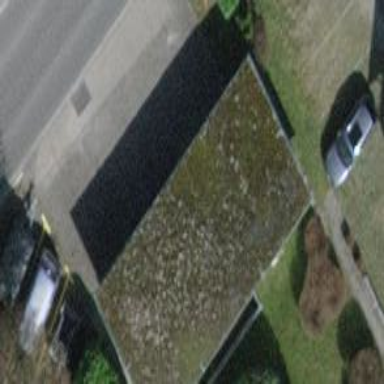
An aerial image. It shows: Garage building.